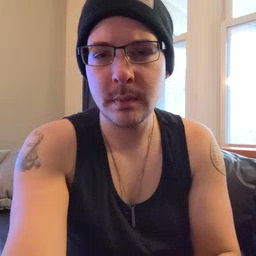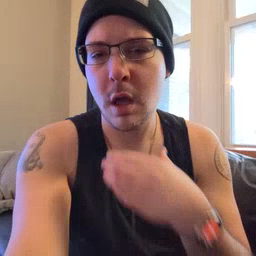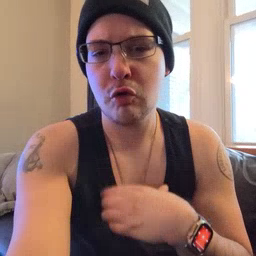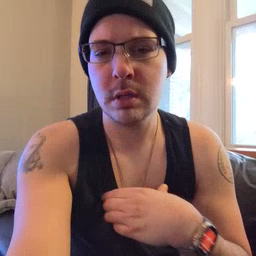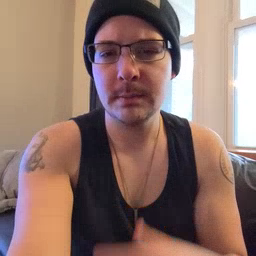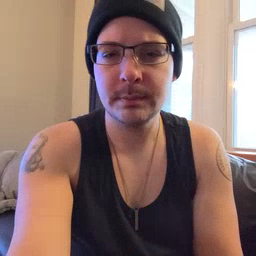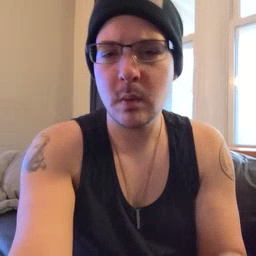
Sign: hungry